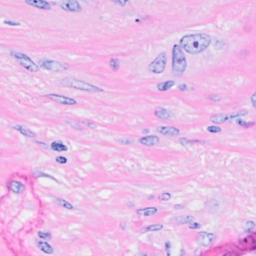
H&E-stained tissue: Breast